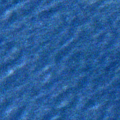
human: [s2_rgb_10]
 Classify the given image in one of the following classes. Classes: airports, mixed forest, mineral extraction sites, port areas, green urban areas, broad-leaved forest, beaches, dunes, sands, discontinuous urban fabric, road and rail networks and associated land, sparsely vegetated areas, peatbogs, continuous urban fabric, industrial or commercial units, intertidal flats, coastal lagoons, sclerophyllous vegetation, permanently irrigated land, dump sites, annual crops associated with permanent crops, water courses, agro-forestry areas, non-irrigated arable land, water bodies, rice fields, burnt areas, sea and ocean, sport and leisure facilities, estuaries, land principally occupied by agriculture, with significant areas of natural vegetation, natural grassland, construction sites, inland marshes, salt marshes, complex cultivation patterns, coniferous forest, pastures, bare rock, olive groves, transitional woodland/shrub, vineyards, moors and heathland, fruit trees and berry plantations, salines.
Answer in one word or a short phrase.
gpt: sea and ocean